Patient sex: M
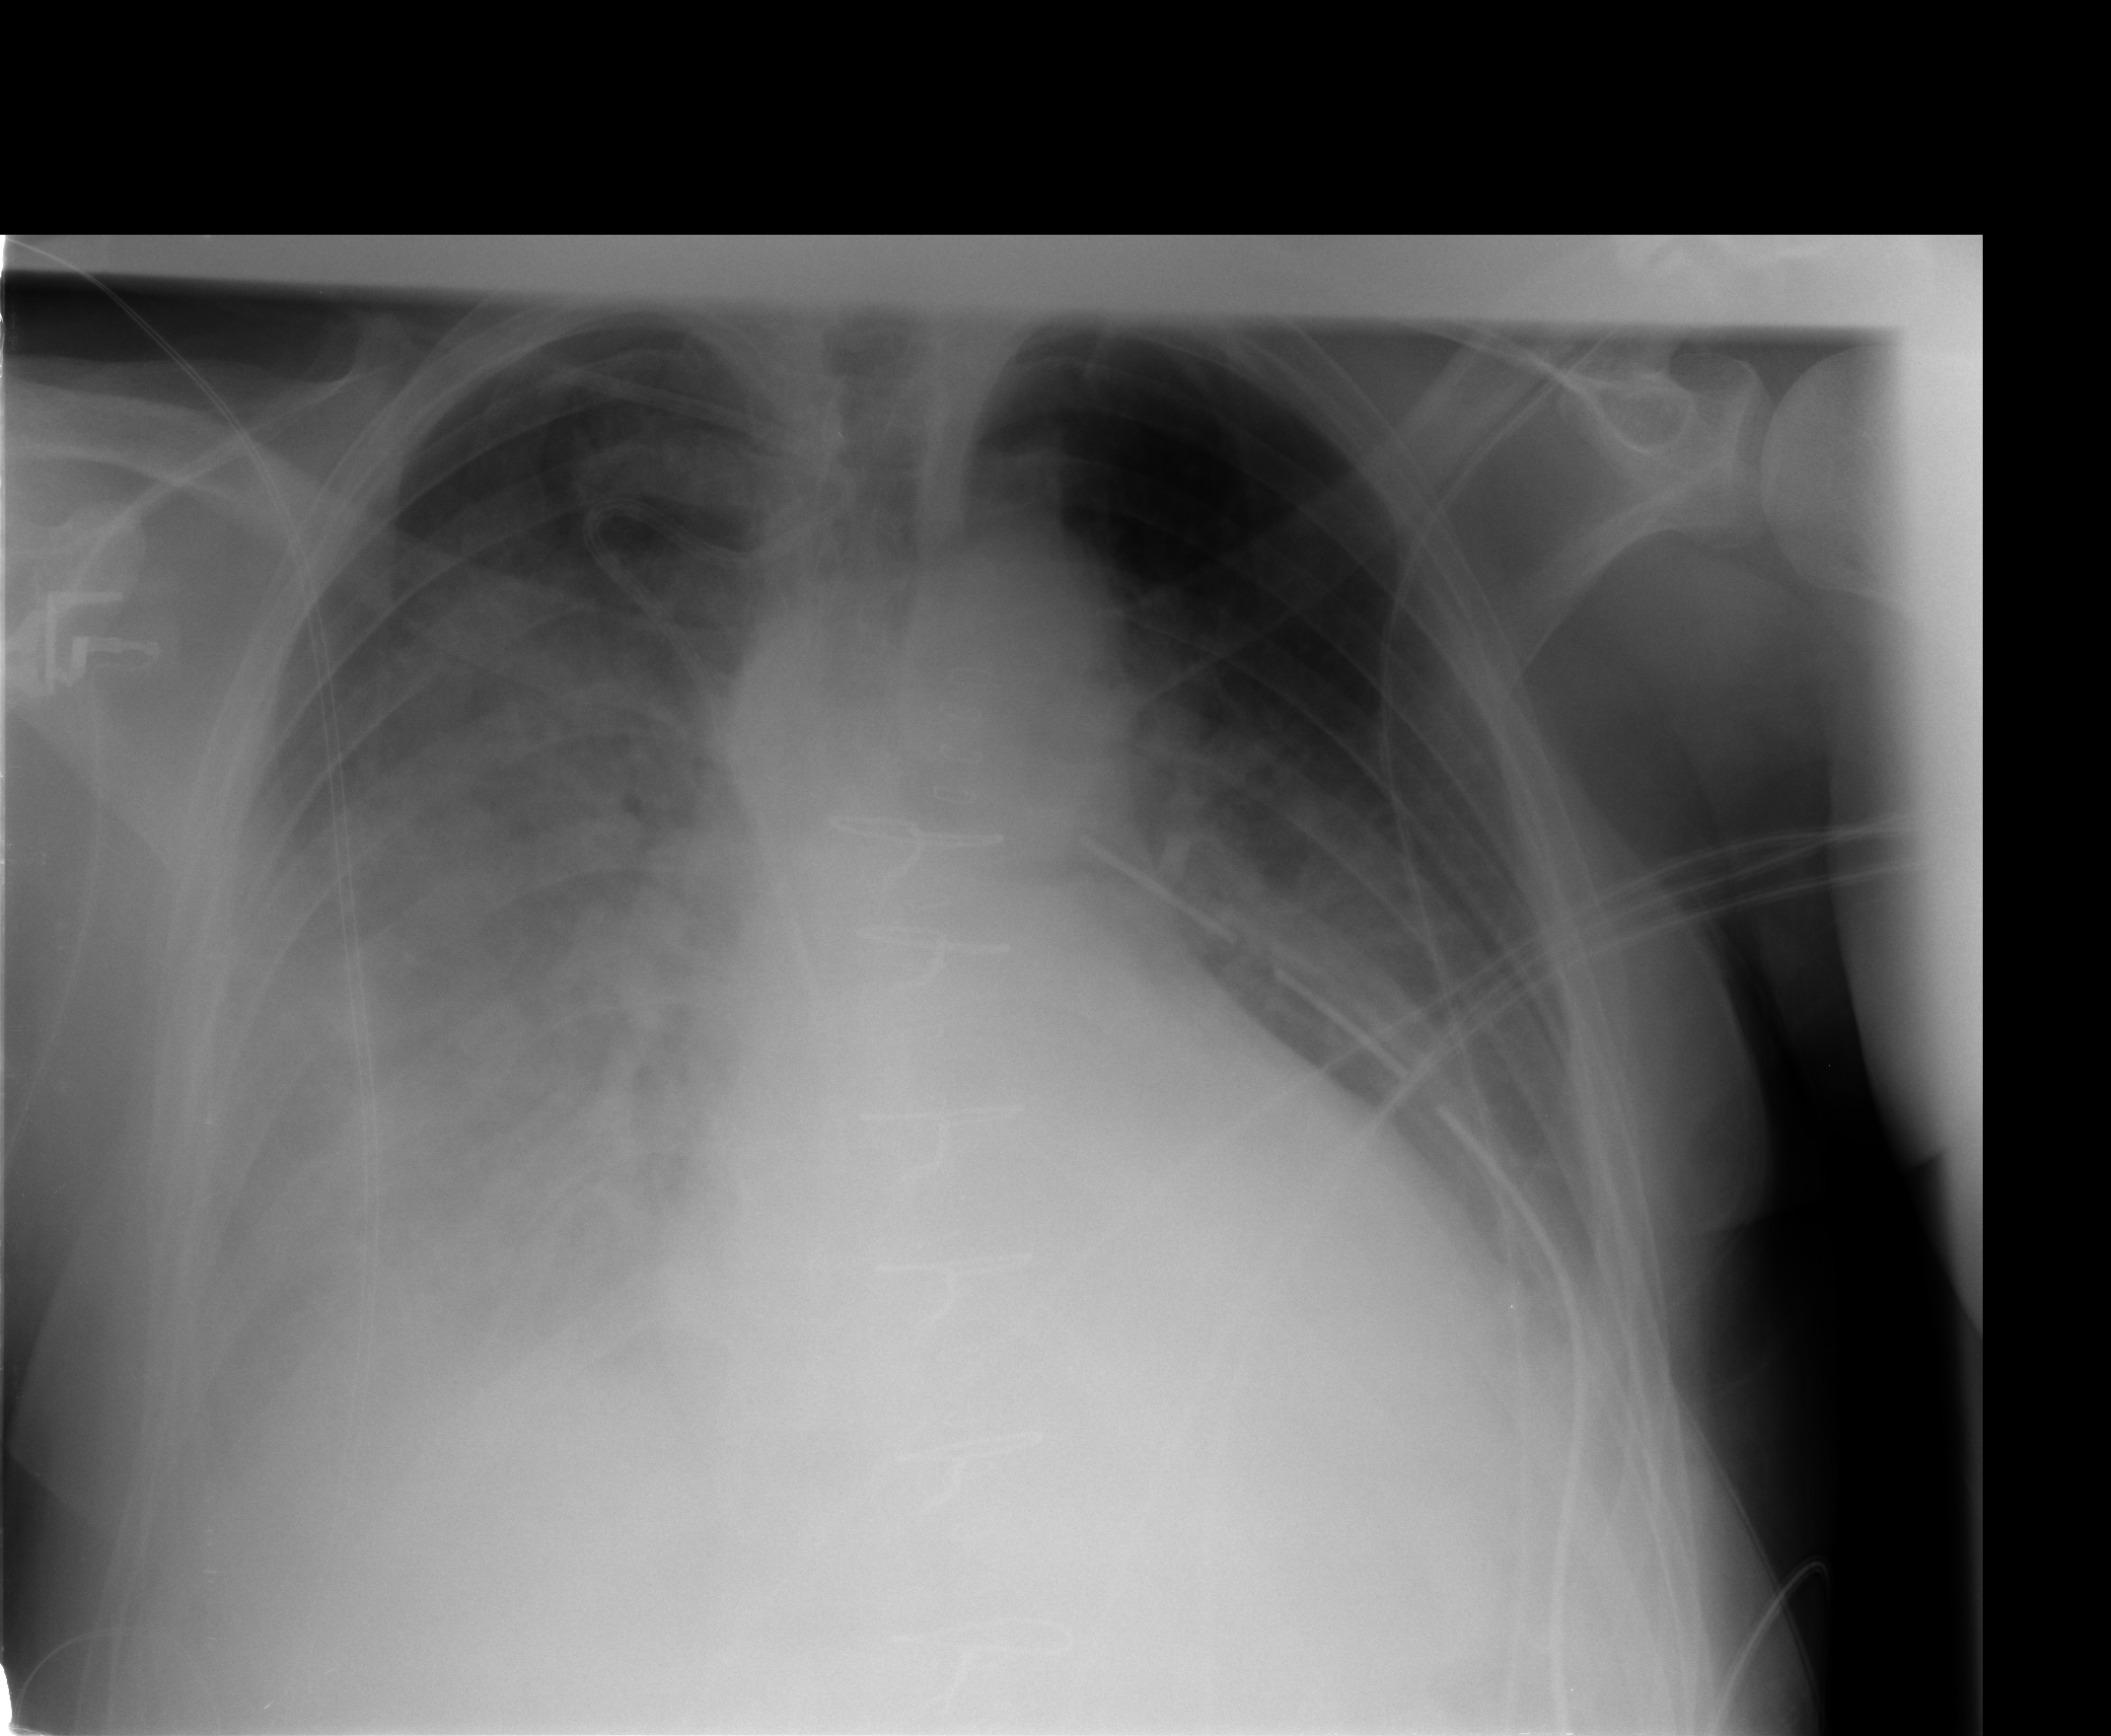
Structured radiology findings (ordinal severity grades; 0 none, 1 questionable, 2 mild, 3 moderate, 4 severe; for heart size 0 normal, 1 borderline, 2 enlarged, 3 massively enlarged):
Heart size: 2
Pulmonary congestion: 2
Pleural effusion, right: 2
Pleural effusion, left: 1
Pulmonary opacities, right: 2
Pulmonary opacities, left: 1
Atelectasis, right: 3
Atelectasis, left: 2